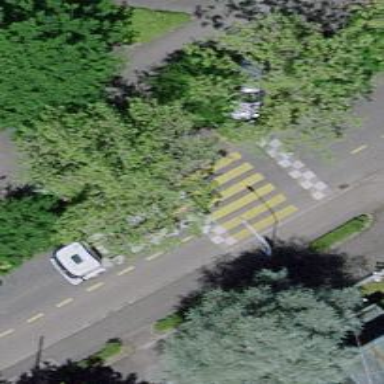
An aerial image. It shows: Cycle barrier.